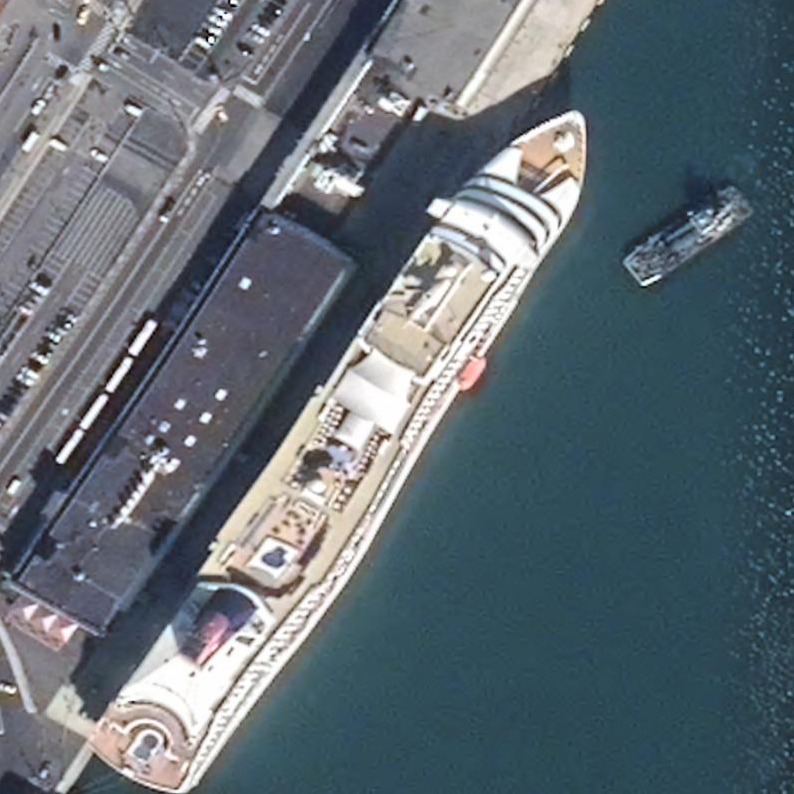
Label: Megayacht